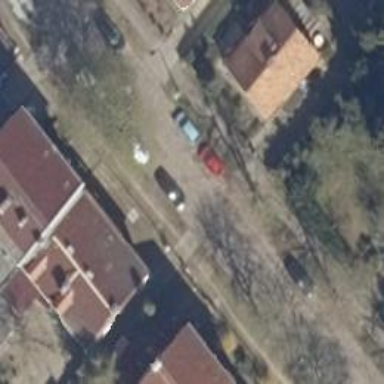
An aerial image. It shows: Residential road with sidewalks on both sides. There are parallel parking lanes on both sides of the road.